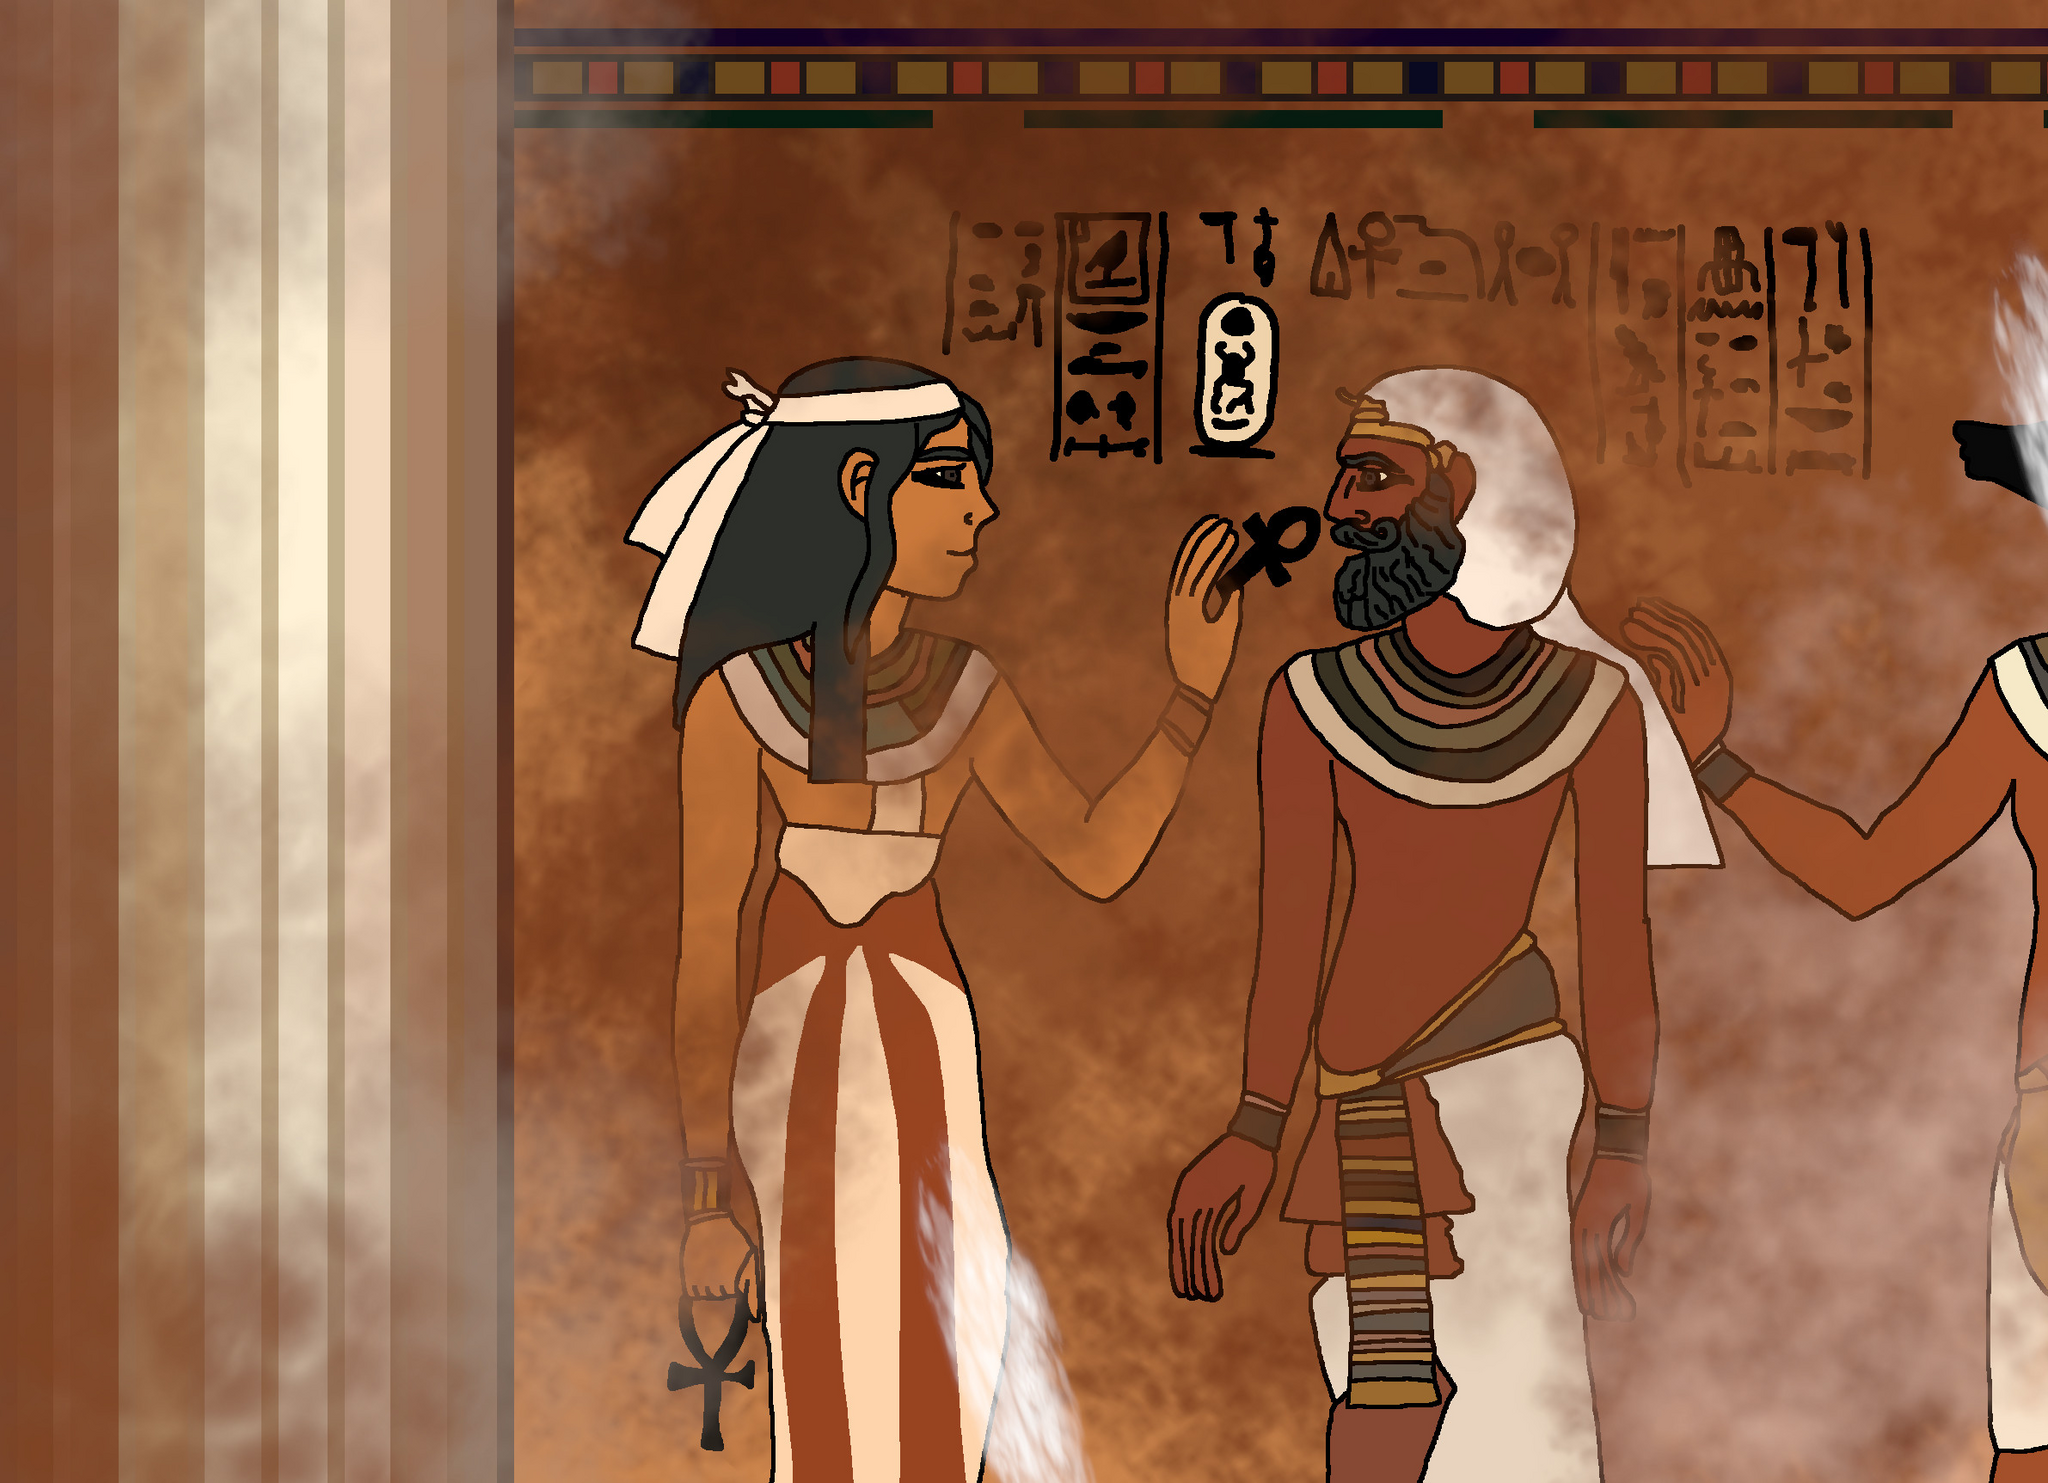
Label: 5_Wojak_with_Background